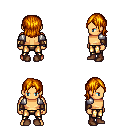
a pixel art fantasy rpg character, male body template, human, tanned skin, steel arm armor, gold greaves, dark blonde long bangs hairstyle, leather bracers, brown shoes, four views (front, back, left, right), 2x2 character sprite sheet, small pixel art, hard edges, no anti-aliasing